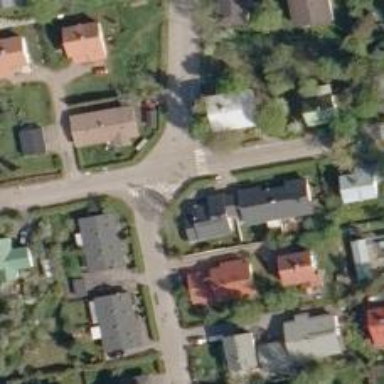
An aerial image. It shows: Uncontrolled crossing on the road.